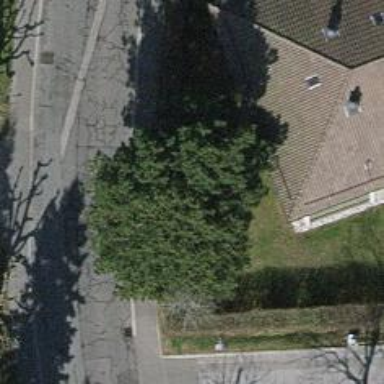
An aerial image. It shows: Urban tree with needle-leaved evergreen.